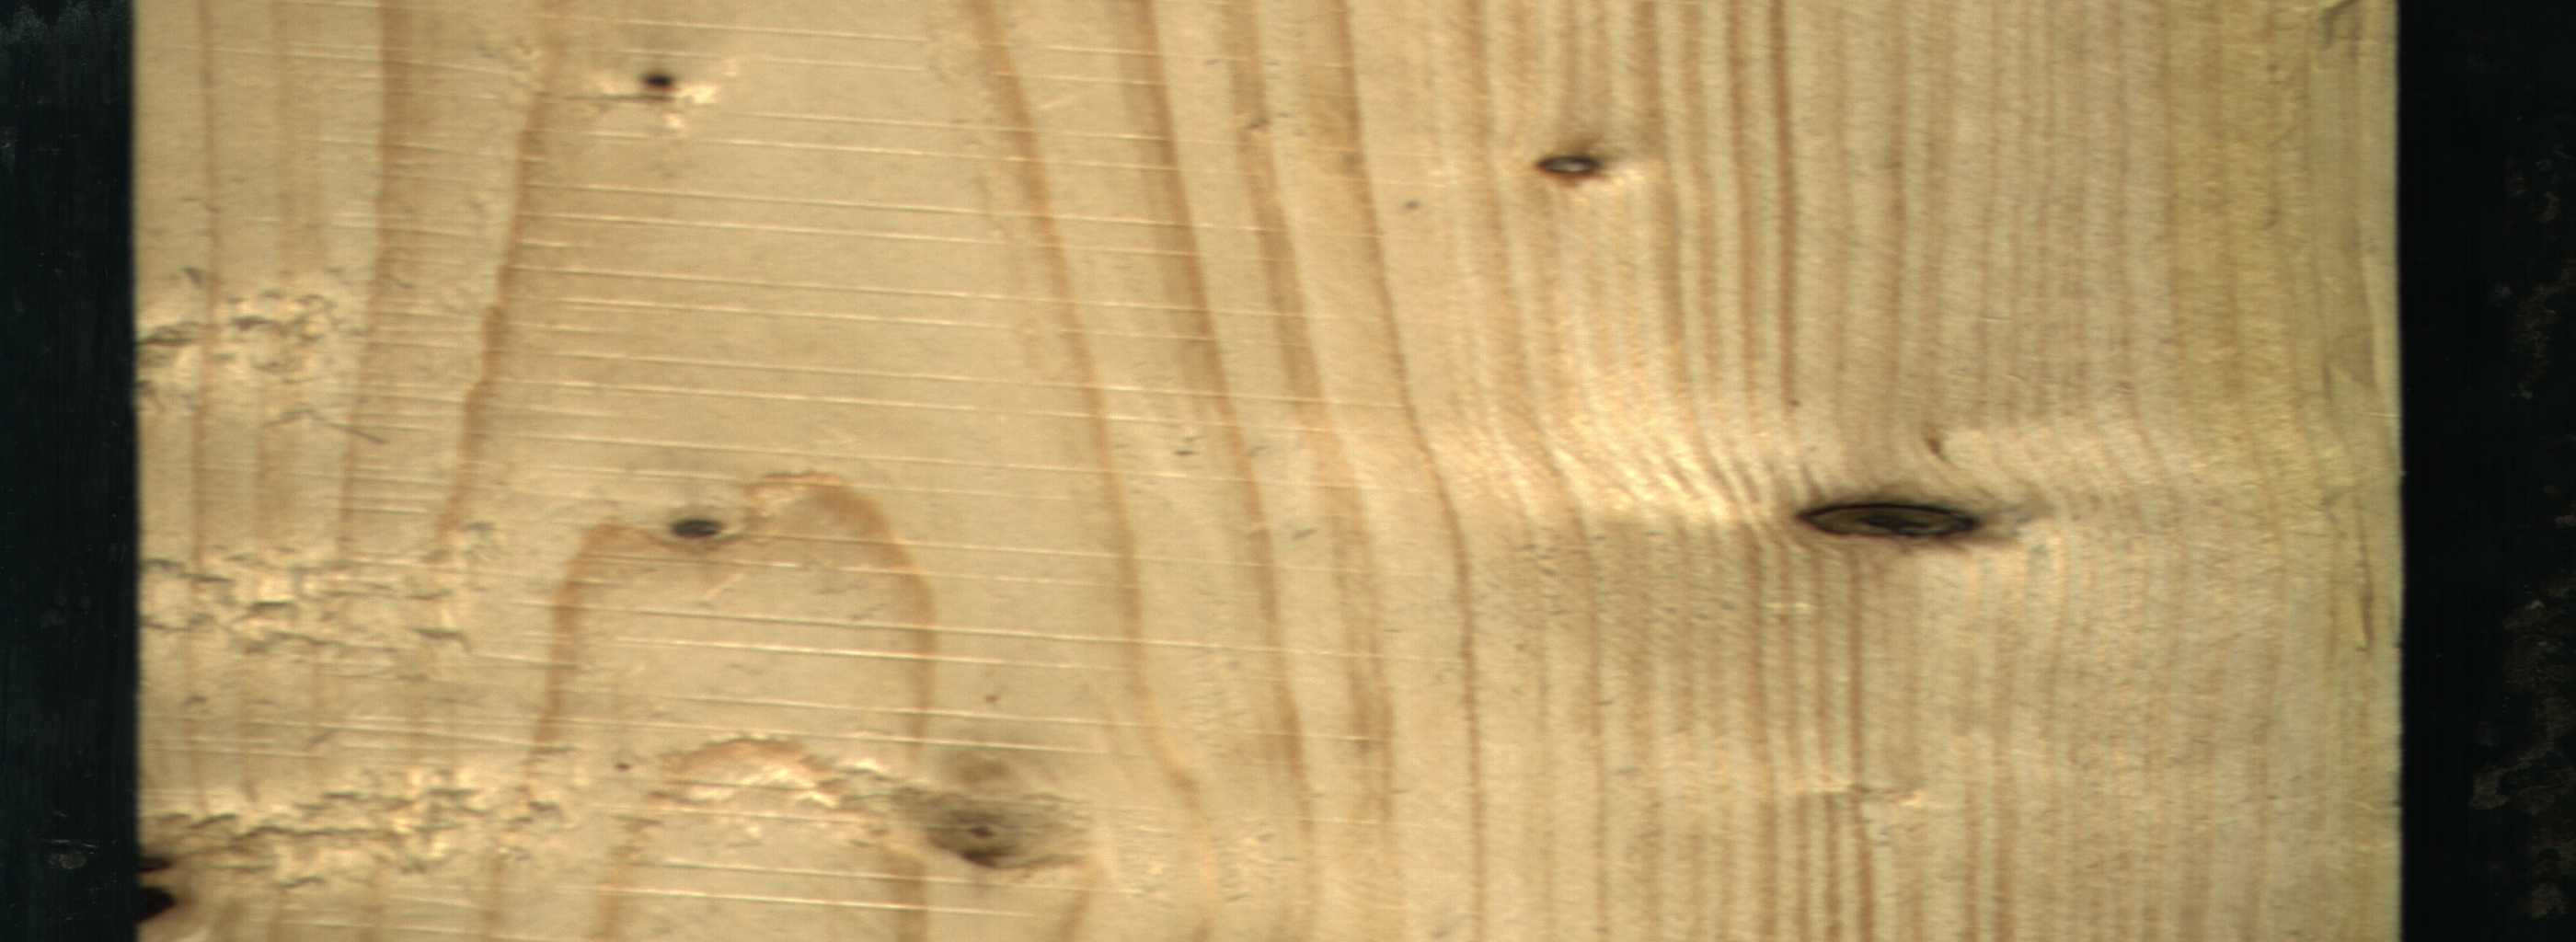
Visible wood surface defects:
Knot_missing
Dead_Knot
Dead_Knot
Dead_Knot
Live_Knot
Live_Knot